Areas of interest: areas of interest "Xingtuan Primary School Education Group"
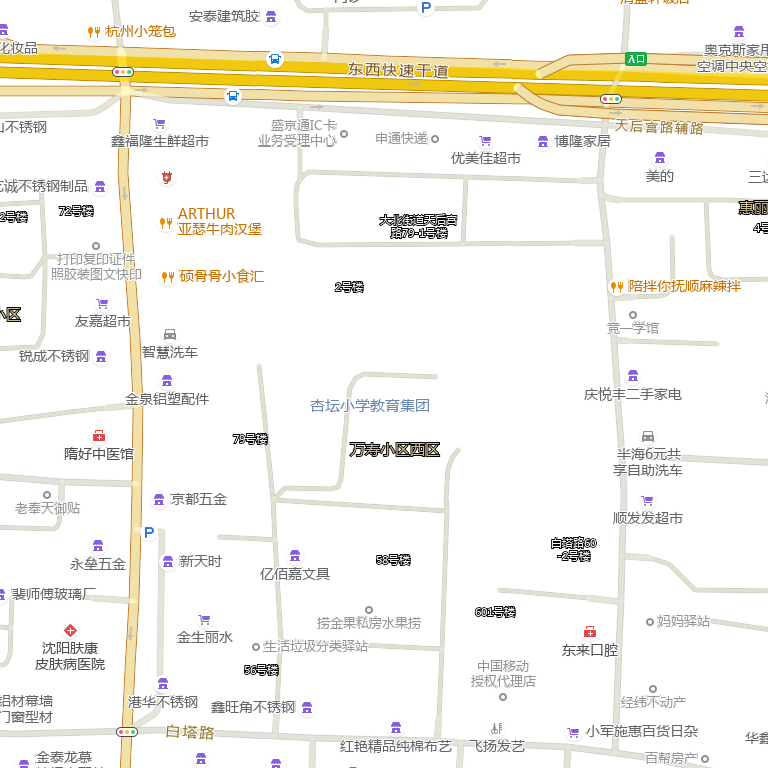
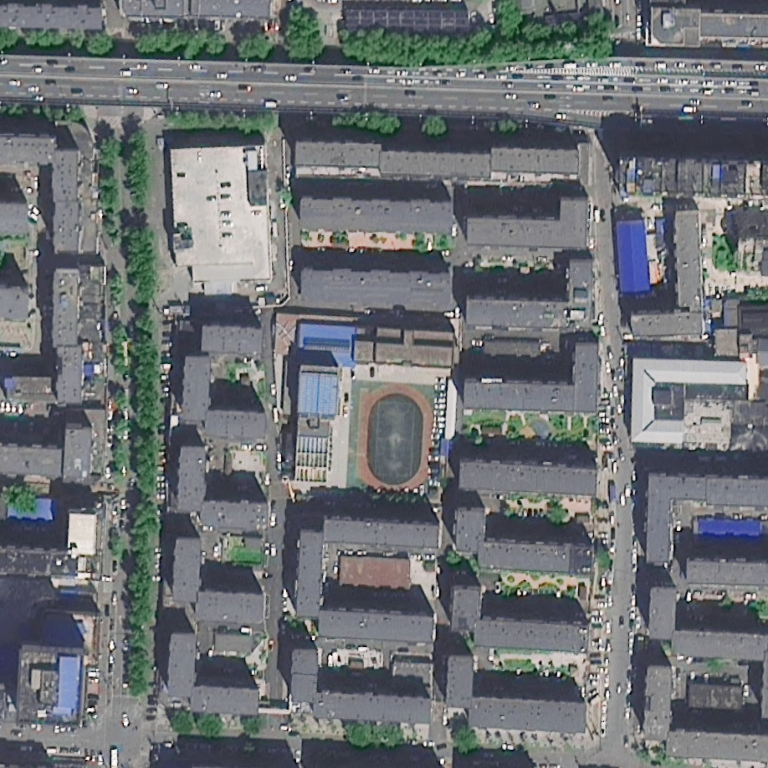